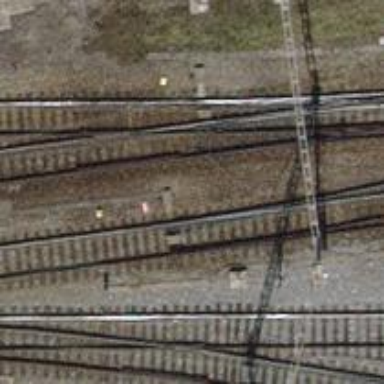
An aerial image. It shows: Railway yard with electrified tracks and single track.